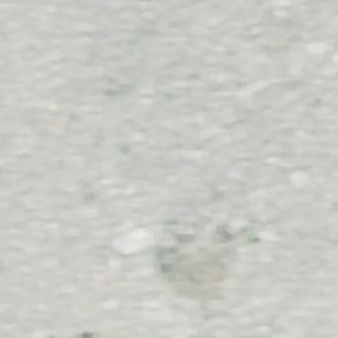
Label: other